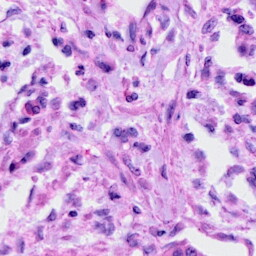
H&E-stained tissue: Cervix